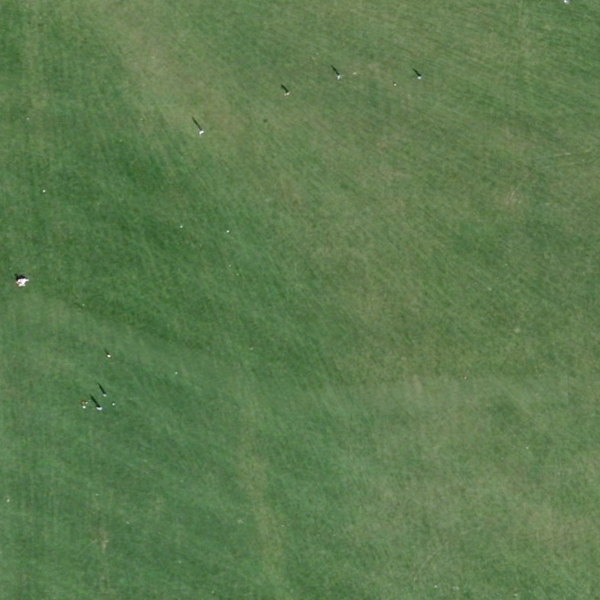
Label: Meadow